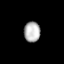
Tissue: lung
Cell type: Endothelial cells
Senescence score: 0.5469
Nuclear area (px): 324
Mean DAPI intensity: 180.13